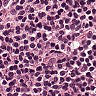
Metastatic tissue present: no